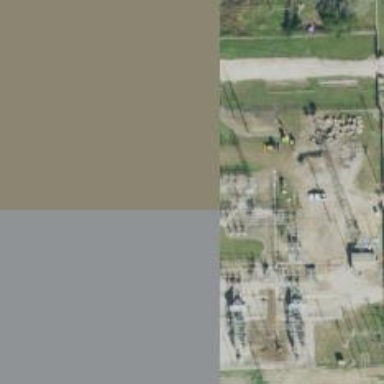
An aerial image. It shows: Switch for power supply.